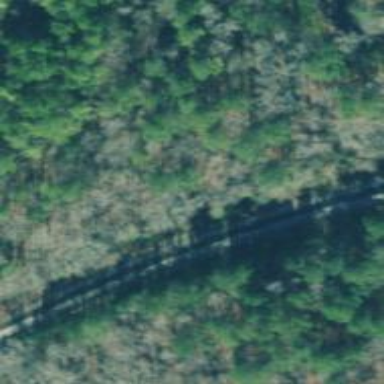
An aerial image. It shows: Railway track.